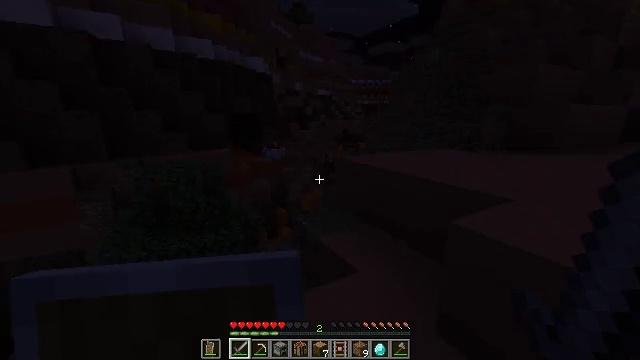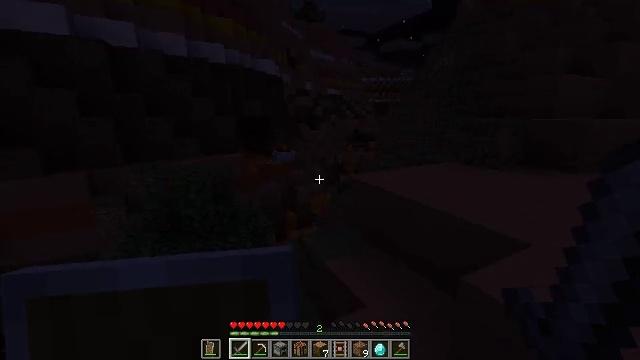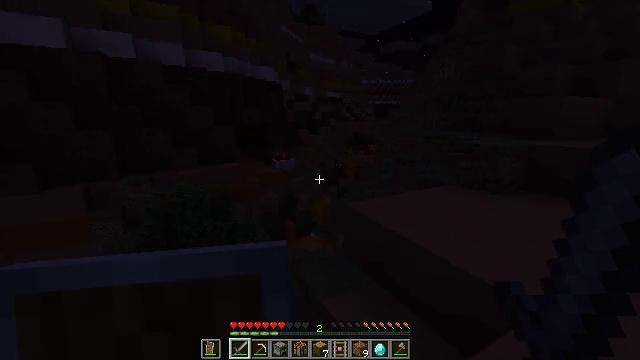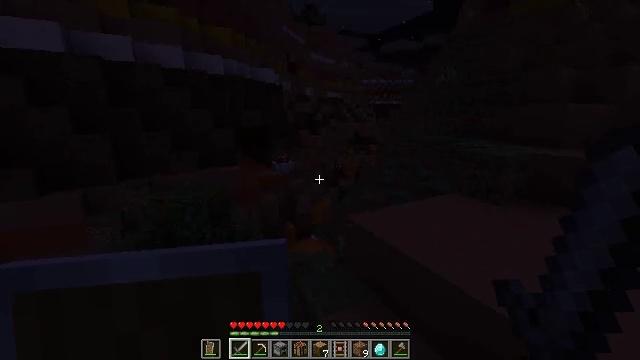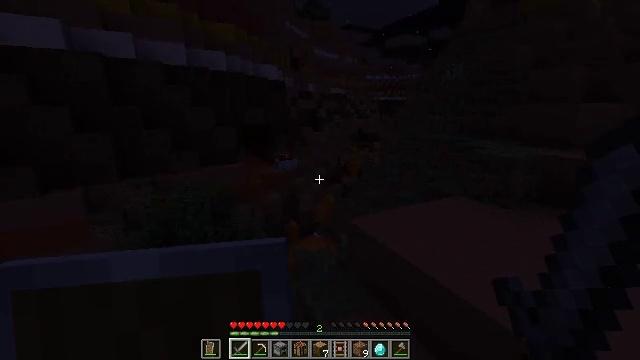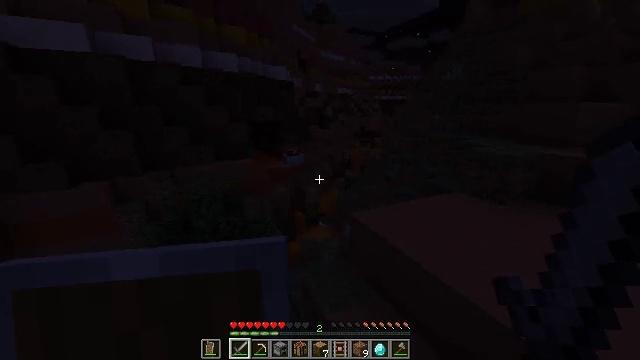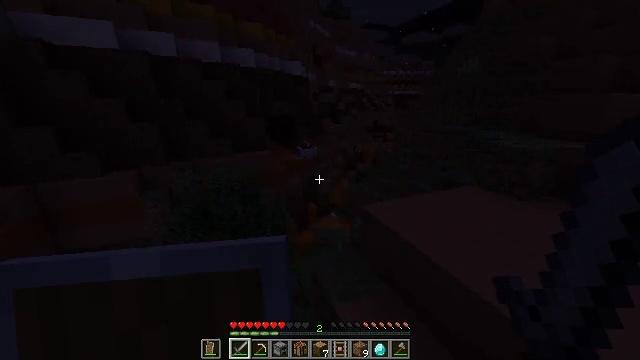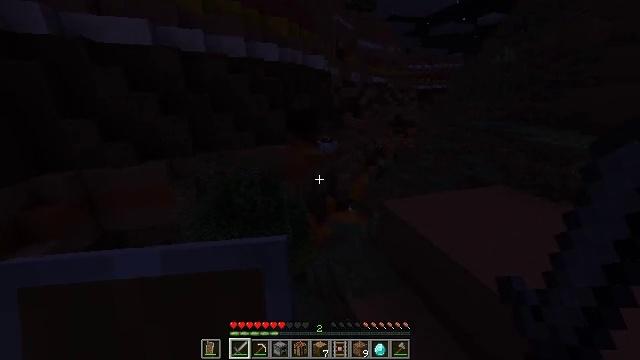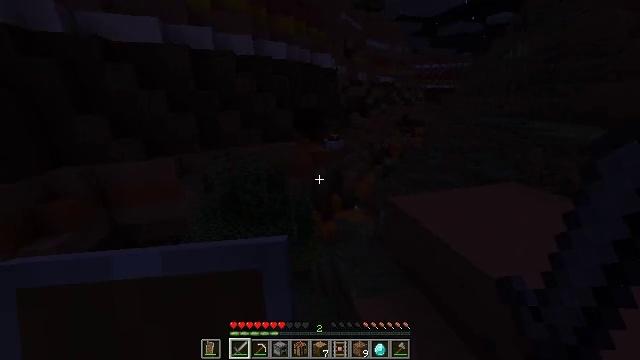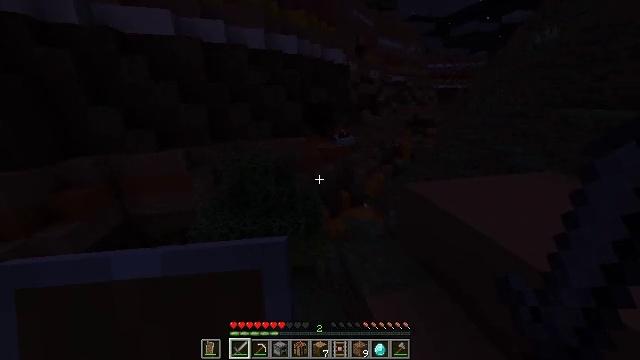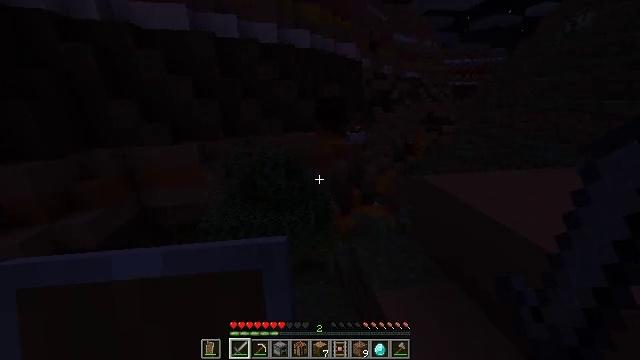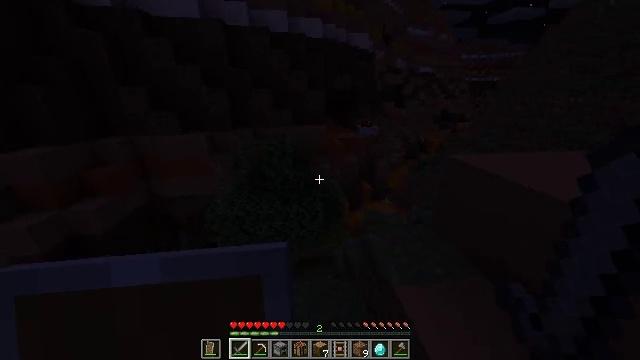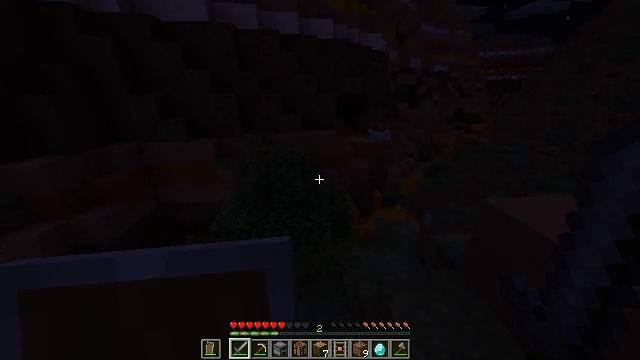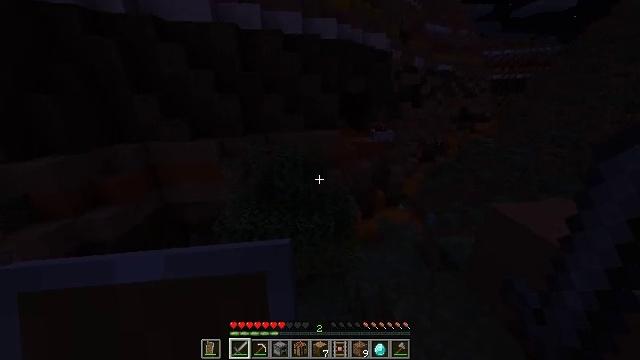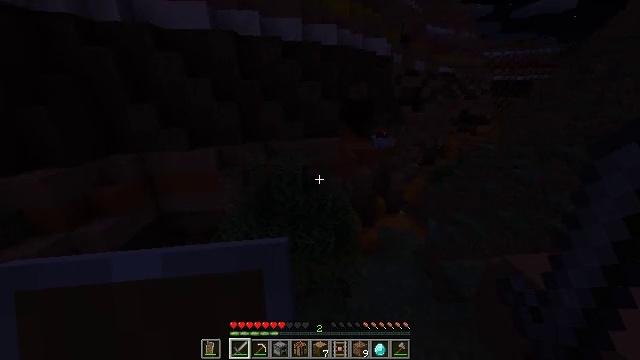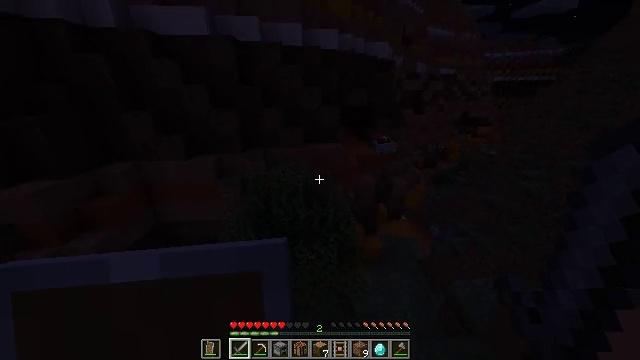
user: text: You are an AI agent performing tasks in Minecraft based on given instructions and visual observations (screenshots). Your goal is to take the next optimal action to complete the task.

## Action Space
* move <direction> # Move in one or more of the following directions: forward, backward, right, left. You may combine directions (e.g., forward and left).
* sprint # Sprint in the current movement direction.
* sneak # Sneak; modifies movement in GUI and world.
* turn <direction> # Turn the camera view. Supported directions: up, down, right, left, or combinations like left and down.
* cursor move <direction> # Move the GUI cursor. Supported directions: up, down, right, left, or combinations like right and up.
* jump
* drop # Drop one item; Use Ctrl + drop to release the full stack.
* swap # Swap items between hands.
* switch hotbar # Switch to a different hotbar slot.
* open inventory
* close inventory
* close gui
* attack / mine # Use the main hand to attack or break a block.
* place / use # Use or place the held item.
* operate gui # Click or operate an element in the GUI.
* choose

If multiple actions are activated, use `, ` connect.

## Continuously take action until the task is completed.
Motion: motion action
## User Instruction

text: Gather brown terracotta from a building.
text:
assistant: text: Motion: move forward, turn left, jump
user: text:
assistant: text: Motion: move forward, jump
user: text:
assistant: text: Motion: move forward, jump
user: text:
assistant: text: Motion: move forward, sprint, jump
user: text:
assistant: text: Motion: move forward, sprint, turn left and down, jump
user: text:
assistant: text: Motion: move forward, sprint, turn left and down, jump
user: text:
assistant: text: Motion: move forward, sprint, turn left and down, jump
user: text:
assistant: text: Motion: move forward and move left, sprint, turn left, jump
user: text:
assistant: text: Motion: move forward and move left, sprint, turn left, jump
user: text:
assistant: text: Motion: move forward and move left, sprint, turn left, jump
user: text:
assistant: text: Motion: move forward, sprint, turn left, jump
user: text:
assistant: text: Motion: move forward, sprint, turn left, jump
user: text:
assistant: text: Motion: move forward and move left, sprint, jump
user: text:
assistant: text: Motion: move forward and move left, sprint, jump
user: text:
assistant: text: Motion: move forward and move left, sprint, jump
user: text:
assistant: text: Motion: move forward and move left, sprint, jump
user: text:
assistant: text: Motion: move forward, sprint, jump
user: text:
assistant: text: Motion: move forward, sprint, jump
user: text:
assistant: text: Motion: move forward, sprint, jump
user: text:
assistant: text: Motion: move forward, sprint, jump
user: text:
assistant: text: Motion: move forward, sprint, jump
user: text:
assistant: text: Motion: move forward, sprint, turn right and down, jump
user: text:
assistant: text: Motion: move forward, sprint, turn right, jump
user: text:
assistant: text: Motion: move forward, sprint, jump
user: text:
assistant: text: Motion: move forward, sprint, jump
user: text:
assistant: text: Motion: move forward and move left, sprint, turn right and up, jump
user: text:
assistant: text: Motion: move forward and move left, sprint, turn right and up, jump
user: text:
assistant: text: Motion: move forward and move left, sprint, turn right and up, jump
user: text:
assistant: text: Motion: move forward, sprint, turn right and up, jump
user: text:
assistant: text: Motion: move forward, sprint, turn right and up, jump